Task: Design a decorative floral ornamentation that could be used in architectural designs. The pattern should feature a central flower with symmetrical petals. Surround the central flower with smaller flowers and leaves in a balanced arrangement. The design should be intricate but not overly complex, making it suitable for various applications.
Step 1660:
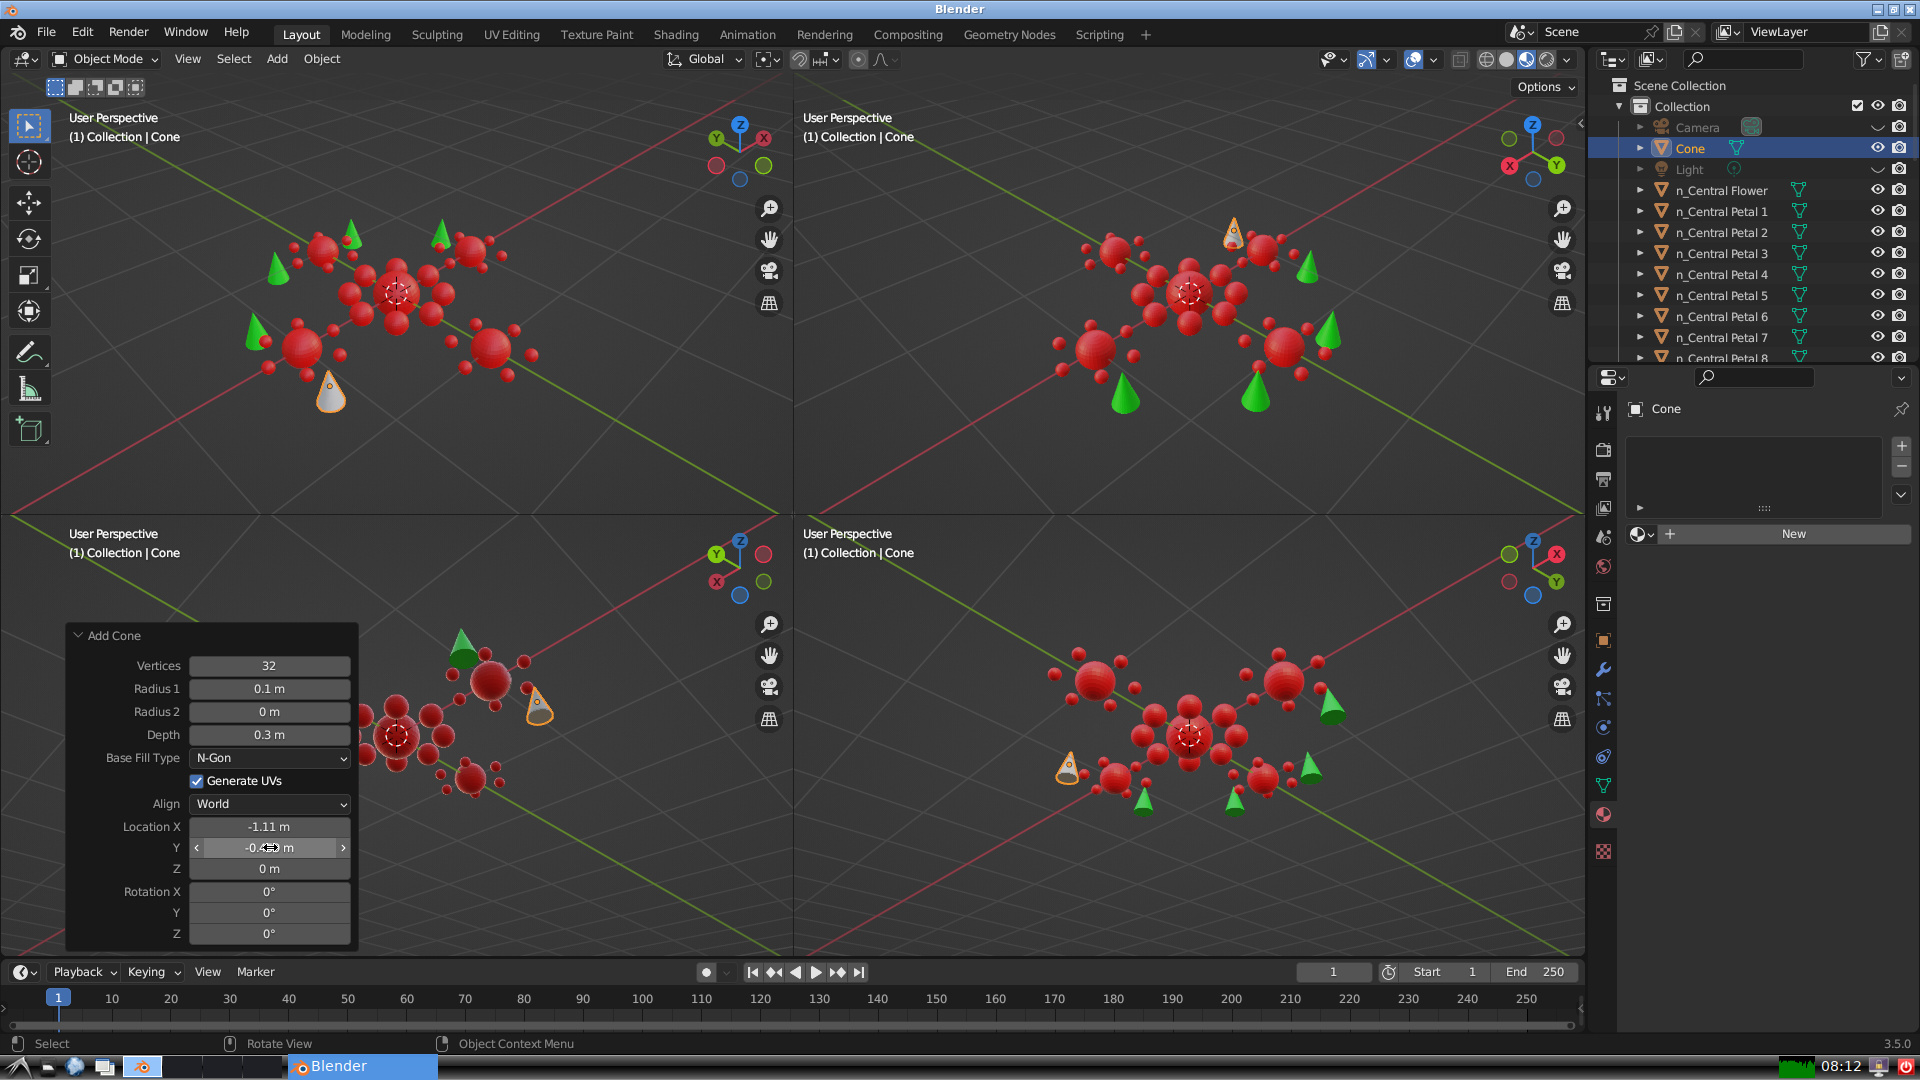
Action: {"mouse_move": [270, 869]}